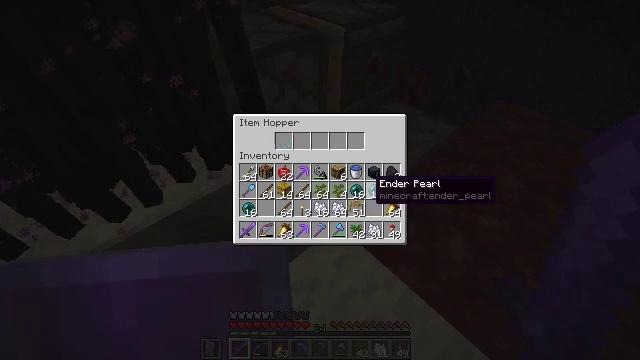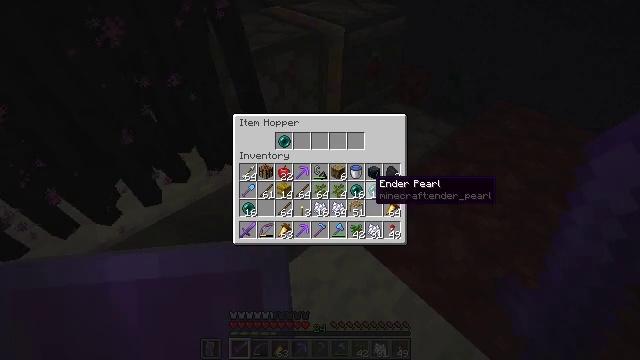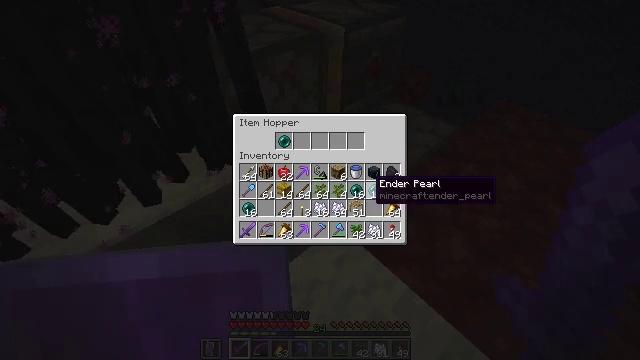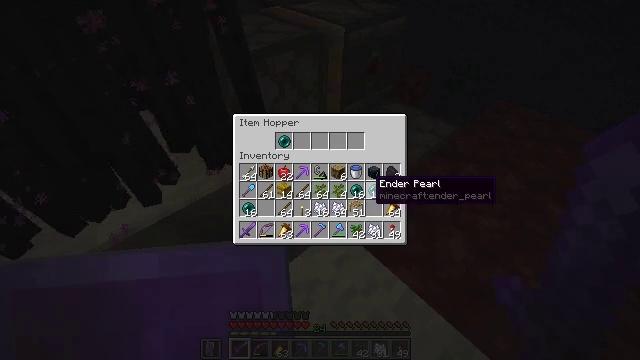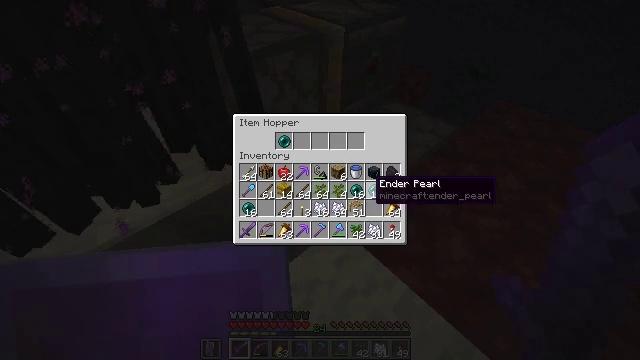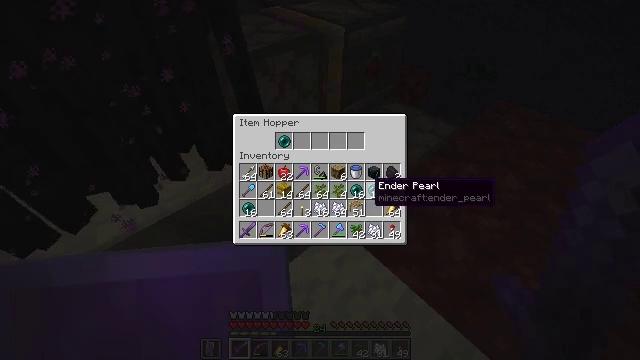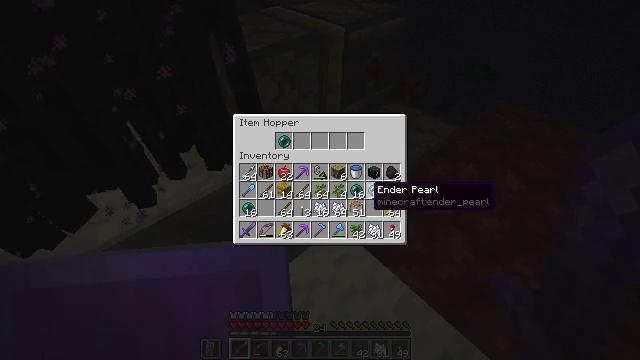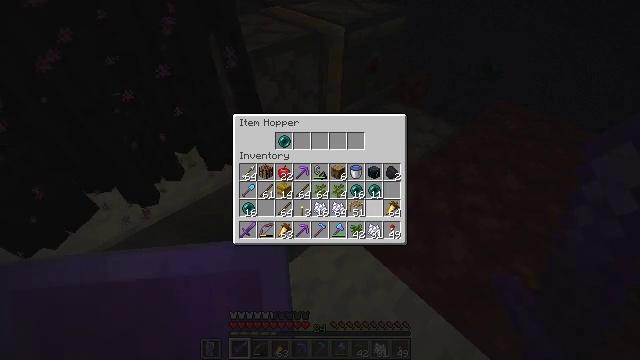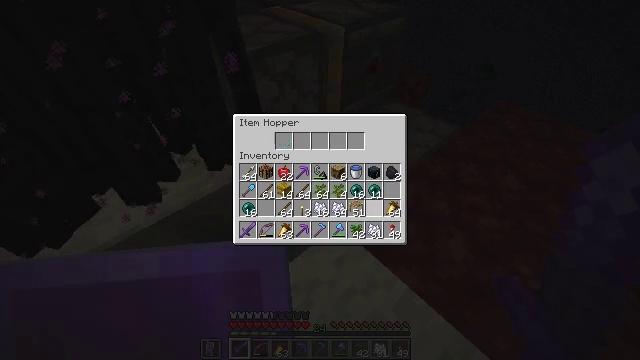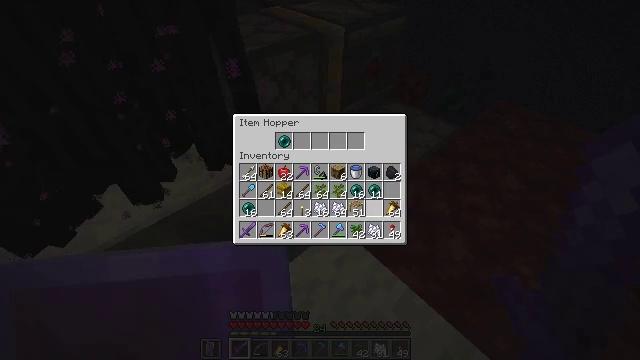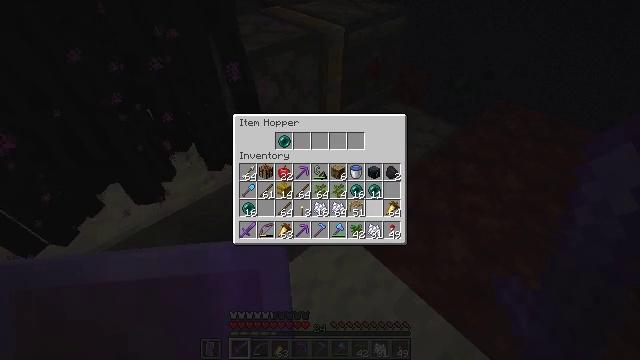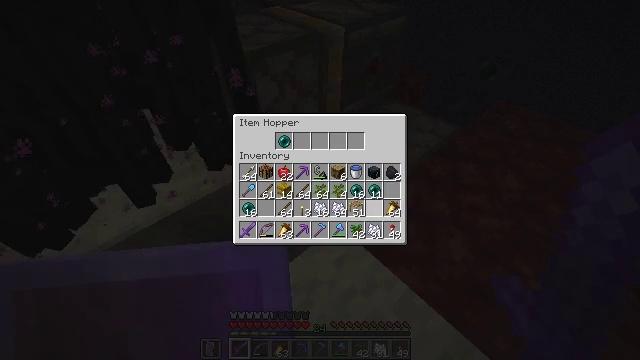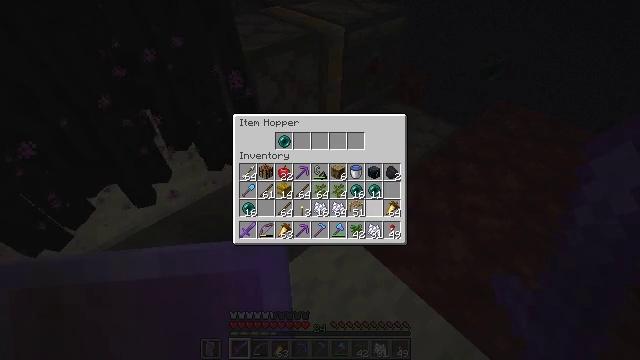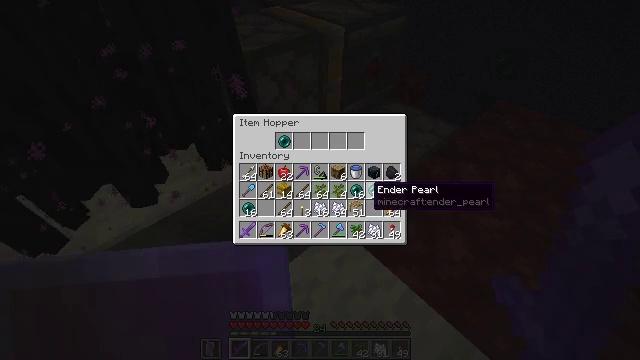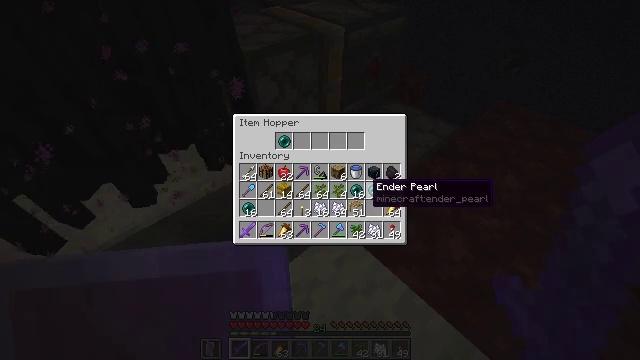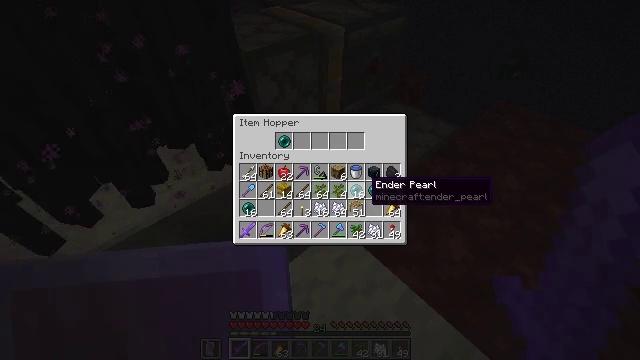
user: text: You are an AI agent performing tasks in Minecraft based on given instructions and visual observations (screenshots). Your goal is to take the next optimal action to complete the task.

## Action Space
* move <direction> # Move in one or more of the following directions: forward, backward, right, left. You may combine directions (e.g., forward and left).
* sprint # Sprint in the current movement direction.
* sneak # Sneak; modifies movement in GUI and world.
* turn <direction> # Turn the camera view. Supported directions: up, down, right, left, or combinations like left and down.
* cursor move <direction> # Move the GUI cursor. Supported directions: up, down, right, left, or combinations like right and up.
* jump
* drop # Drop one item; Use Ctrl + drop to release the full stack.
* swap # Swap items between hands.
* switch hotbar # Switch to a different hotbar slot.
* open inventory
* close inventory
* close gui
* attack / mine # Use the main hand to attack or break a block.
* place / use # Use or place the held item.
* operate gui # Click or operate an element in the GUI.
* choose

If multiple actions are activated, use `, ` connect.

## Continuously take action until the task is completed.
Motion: motion action
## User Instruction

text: Combat the enderman.
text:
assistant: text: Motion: no_op
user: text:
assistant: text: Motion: no_op
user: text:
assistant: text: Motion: no_op
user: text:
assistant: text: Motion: no_op
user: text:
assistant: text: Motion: no_op
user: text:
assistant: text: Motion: no_op
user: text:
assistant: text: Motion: no_op
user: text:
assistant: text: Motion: no_op
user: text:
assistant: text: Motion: no_op
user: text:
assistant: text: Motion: no_op
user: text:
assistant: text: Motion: no_op
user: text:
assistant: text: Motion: no_op
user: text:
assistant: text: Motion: no_op
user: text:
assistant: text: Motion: sneak
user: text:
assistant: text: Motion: sneak
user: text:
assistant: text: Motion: sneak
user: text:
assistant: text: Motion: sneak
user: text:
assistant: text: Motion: sneak
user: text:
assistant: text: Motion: sneak
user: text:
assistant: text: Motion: sneak
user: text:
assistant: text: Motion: sneak
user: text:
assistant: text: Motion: sneak
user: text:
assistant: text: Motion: sneak
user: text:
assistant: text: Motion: sneak
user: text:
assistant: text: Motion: sneak
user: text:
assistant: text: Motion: sneak
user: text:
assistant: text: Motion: sneak
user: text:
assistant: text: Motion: sneak
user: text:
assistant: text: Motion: sneak
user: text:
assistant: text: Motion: sneak, cursor move right